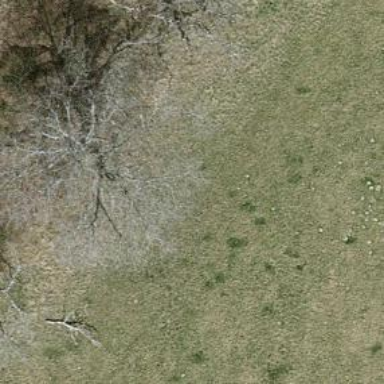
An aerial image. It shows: Row of trees in natural setting.